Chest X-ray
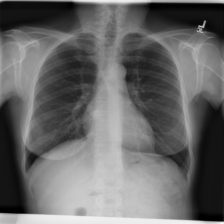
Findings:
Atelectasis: negative
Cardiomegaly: negative
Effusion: negative
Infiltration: negative
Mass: negative
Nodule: negative
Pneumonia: negative
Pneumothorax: negative
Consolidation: negative
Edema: negative
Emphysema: negative
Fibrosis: negative
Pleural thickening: negative
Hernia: negative